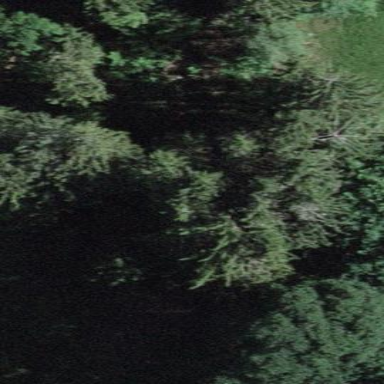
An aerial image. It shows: Forest area.